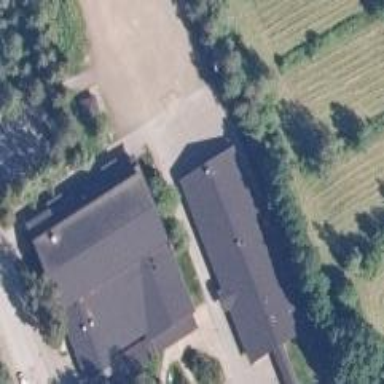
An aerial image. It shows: School building.